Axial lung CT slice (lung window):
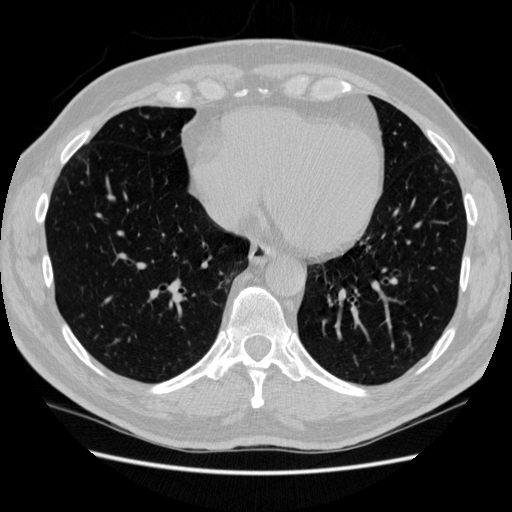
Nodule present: no